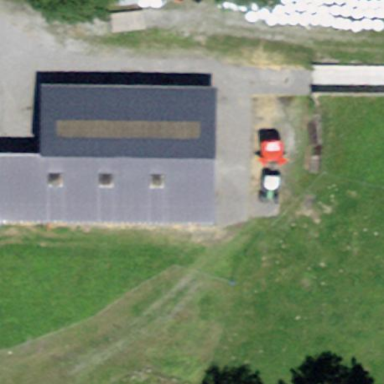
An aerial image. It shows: Farmyard area.